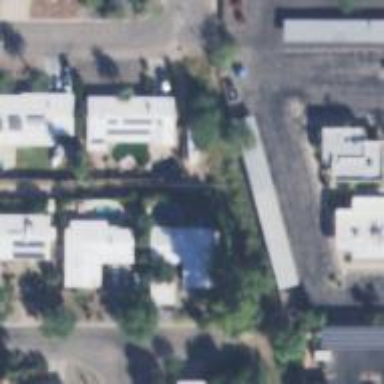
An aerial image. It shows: Alleyway designated as service road.